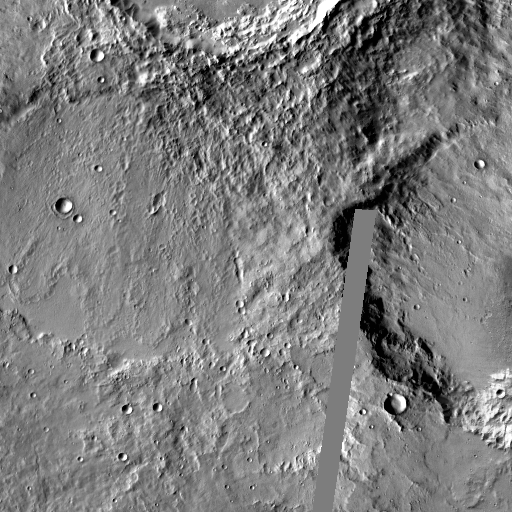
Crater classes present: Background, Other, Buried, Secondary